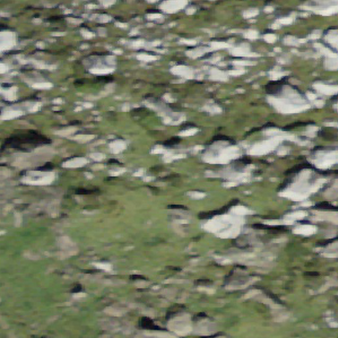
Label: bouldering_area